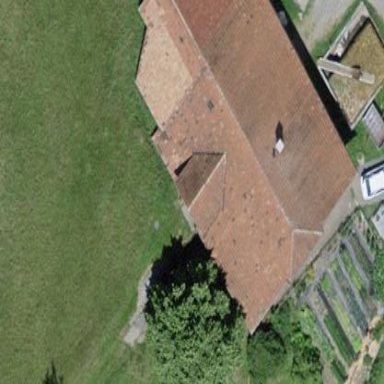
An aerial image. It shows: Farm building.